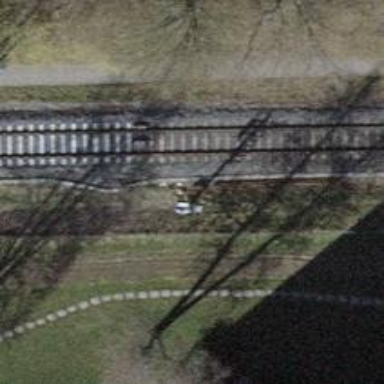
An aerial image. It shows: Single-track electrified railway with contact line.